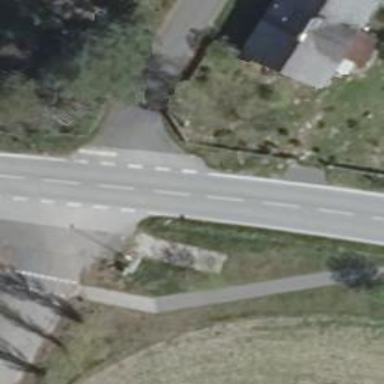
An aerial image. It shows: Unclassified road with asphalt surface.